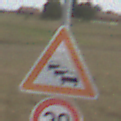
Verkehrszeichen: Stau
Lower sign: Geschwindigkeit30
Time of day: Midday
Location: Outdoor (Nature)
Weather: PartlyCloudy
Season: NotSpecified
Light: Natural